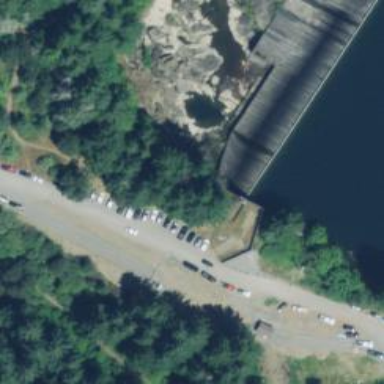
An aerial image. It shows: Dam across waterway.